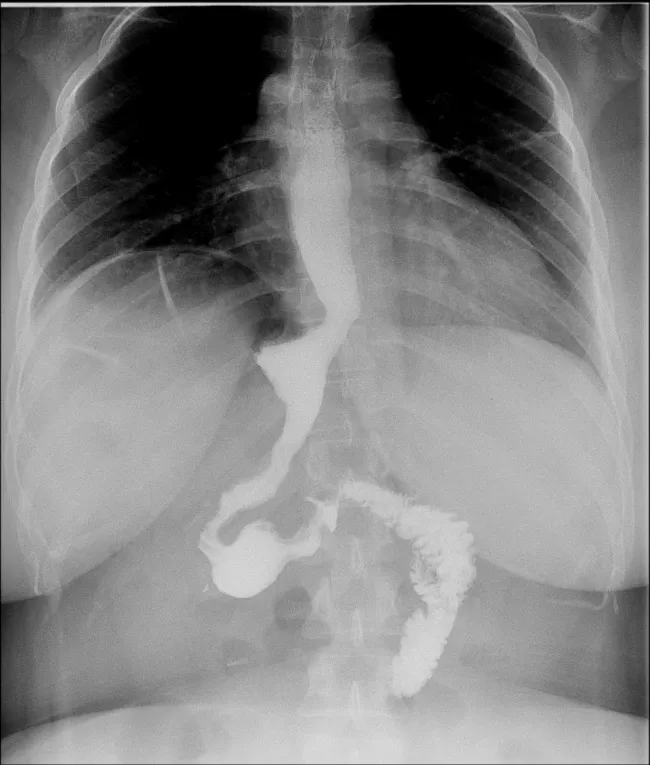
This is a water-soluble contrast study done one day post-operatively using gastrograffin meal showing no contrast leak.
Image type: radiology (x_ray)